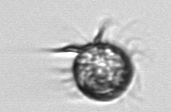
Label: Ciliophora